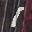
Label: 1